一年级 · 立体几何学
下图是一辆大卡车的轮廓, 其中有 ( )个圆。

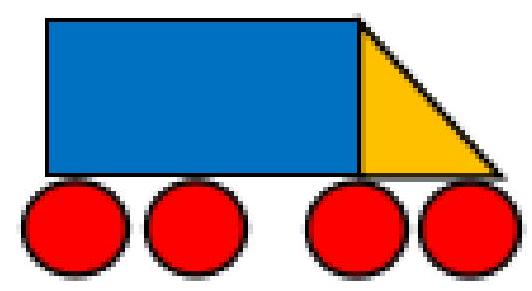
A、 1
B、 3
C、 4

答案: C
解析: 解C; 卡车的四个 “轮子” 都是圆形。